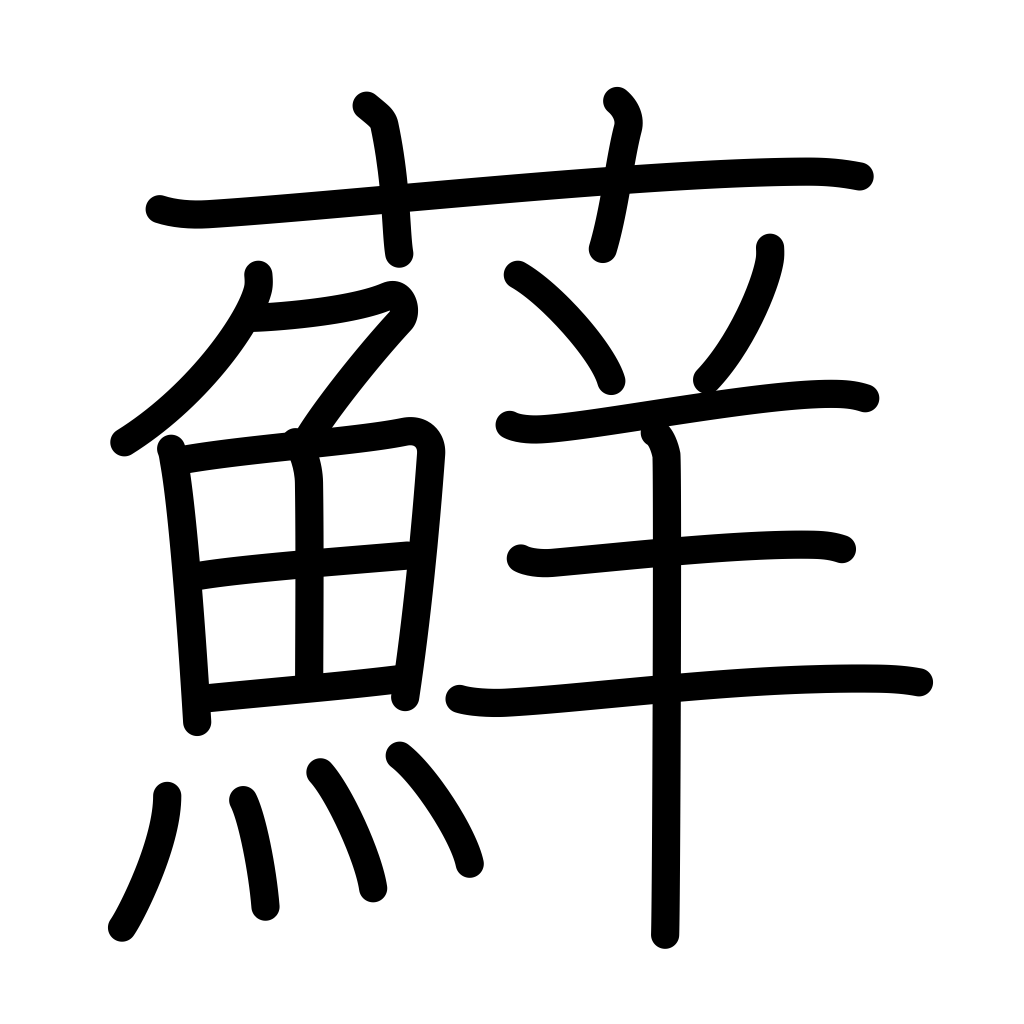
Meaning: moss